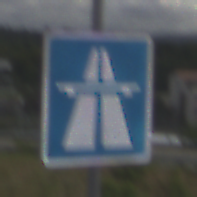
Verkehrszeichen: Autobahn
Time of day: MorningAfternoon
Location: Outdoor (Suburban)
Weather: PartlyCloudy
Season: NotSpecified
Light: Natural